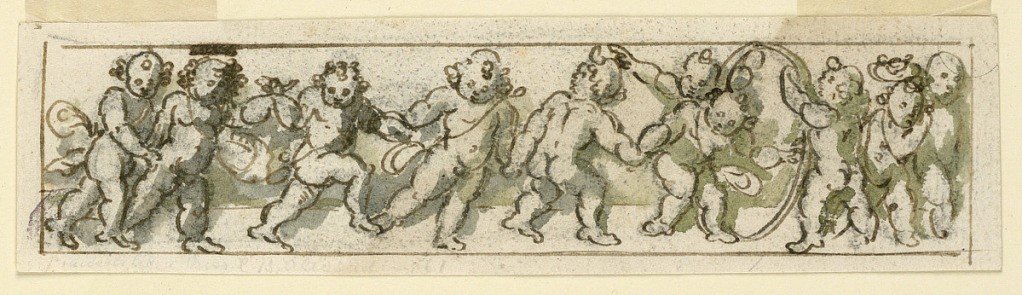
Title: Frieze with Playing Children
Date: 1600–1625
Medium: Charcoal, pen and ink, brush and watercolor on paper
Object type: Drawing
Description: Horizontal rectangle with ten playing children. At the center, four dance. Framing lines.